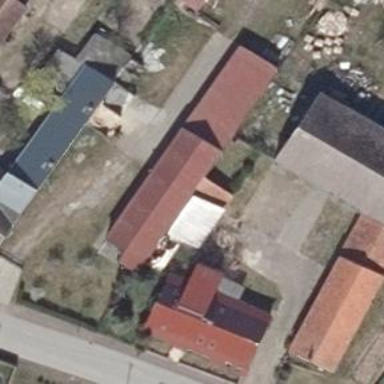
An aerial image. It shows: Cowshed building.